Question: This is my angularjs code:
'''
var uname = resetPasswordRequestData.email
var request = $http({
method: "post",
url: workModule.config.Config.CommonUrl + "api/ResetPasswordRequest",
data: uname
});
'''
web api code:
'''
public class PerformPasswordResetController : ApiController
{
public int PerformResetPassword([FromBody]string uname)
{
CrmUser contact = null;
if (ModelState.IsValid)
{
try
{
contact = new PasswordResetProvider().GetUserByName(uname);
}
catch (Exception ex)
{
return 1;
}
}
}
'''
My problem is when I make the call from Fiddler it works, but when I run the code it nicely rout to the web api method but in web api controller "uname" argument is null. when I pass some data from fiddler it pass that data to "uname" (in web api controller uname is not null)

can anyone help me?
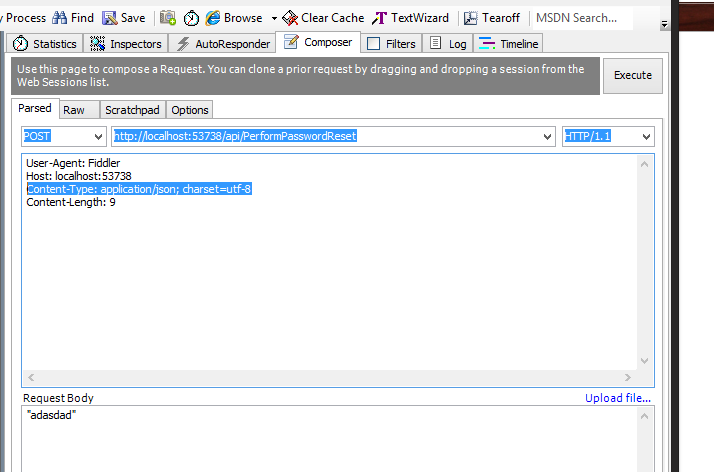
Answer: I strongly suggest you use a Model class to receive the data on your server.
Something like this:
'''
public class UserModel {
public string UserName { get; set; }
}
public class PerformPasswordResetController : ApiController
{
public int PerformResetPassword([FromBody]UserModel user)
{
...Do your stuff
}
}
'''
And on your angular code:
'''
var model = {
userName: resetPasswordRequestData.email
};
var request = $http({
method: "post",
url: workModule.config.Config.CommonUrl + "api/ResetPasswordRequest",
data: model
});
'''
Also, if you don't want (or can't) change your server code, try this please:
'''
var uname = resetPasswordRequestData.email
var request = $http({
method: "post",
url: workModule.config.Config.CommonUrl + "api/ResetPasswordRequest",
data: {
uname: uname
}
});
'''